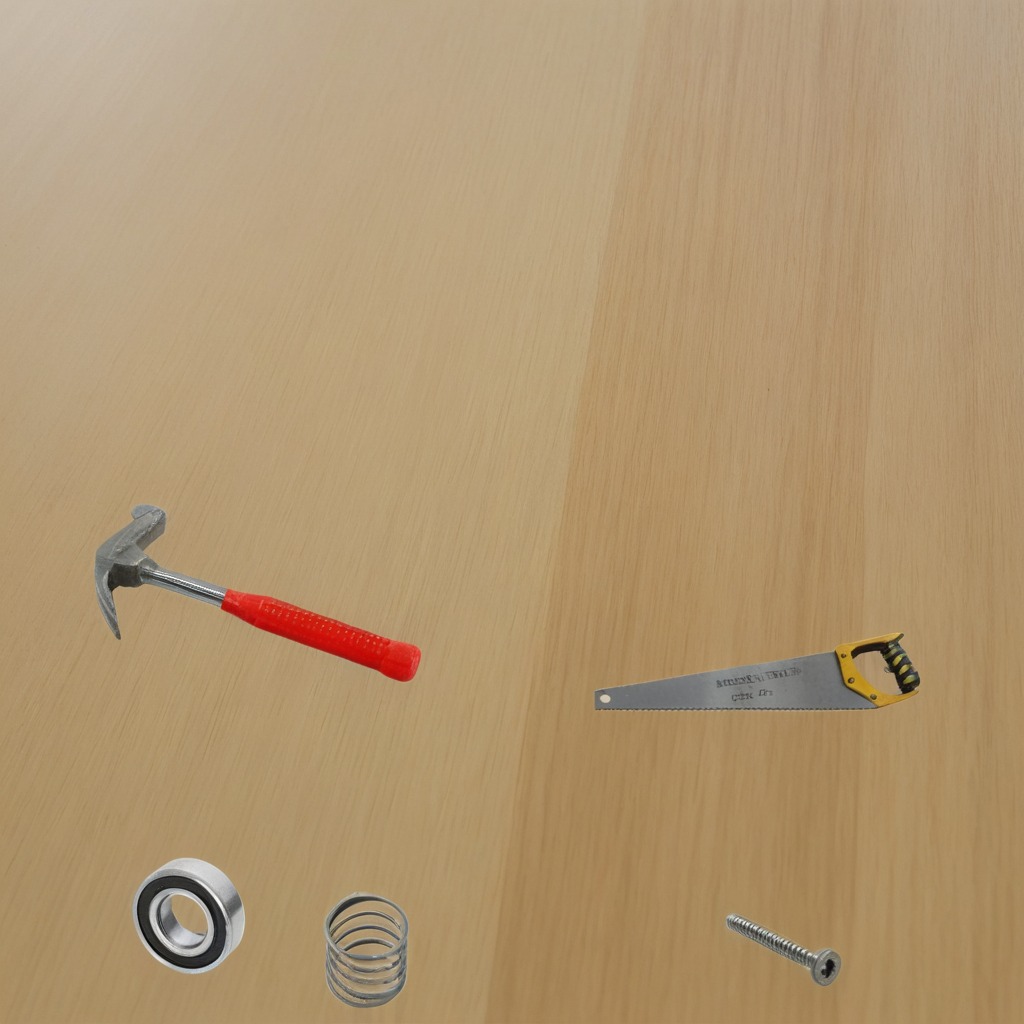
A ball bearing, a hammer, a machine screw, a coiled metal spring, and a handheld metal saw are lying on the plywood surface.